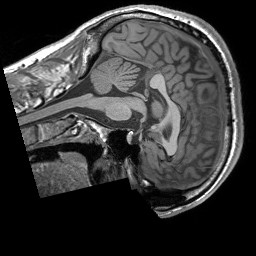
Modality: T1w
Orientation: sagittal
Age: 24
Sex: male
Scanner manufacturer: siemens
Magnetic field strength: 3 T
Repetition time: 1.9 s
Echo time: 0.00252 s